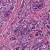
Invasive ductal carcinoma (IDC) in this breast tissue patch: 1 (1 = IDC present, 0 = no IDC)